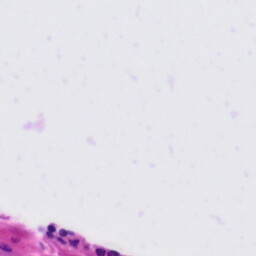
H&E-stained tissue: Tonsil